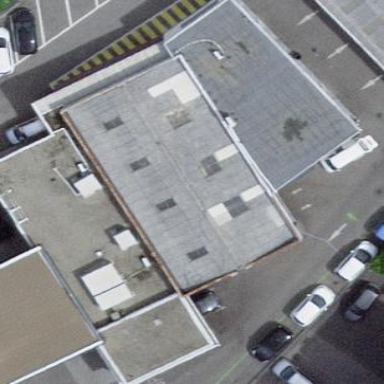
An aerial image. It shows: Car repair shop.